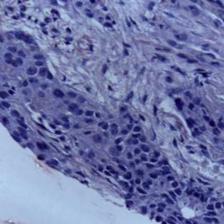
Diagnosis: OSCC